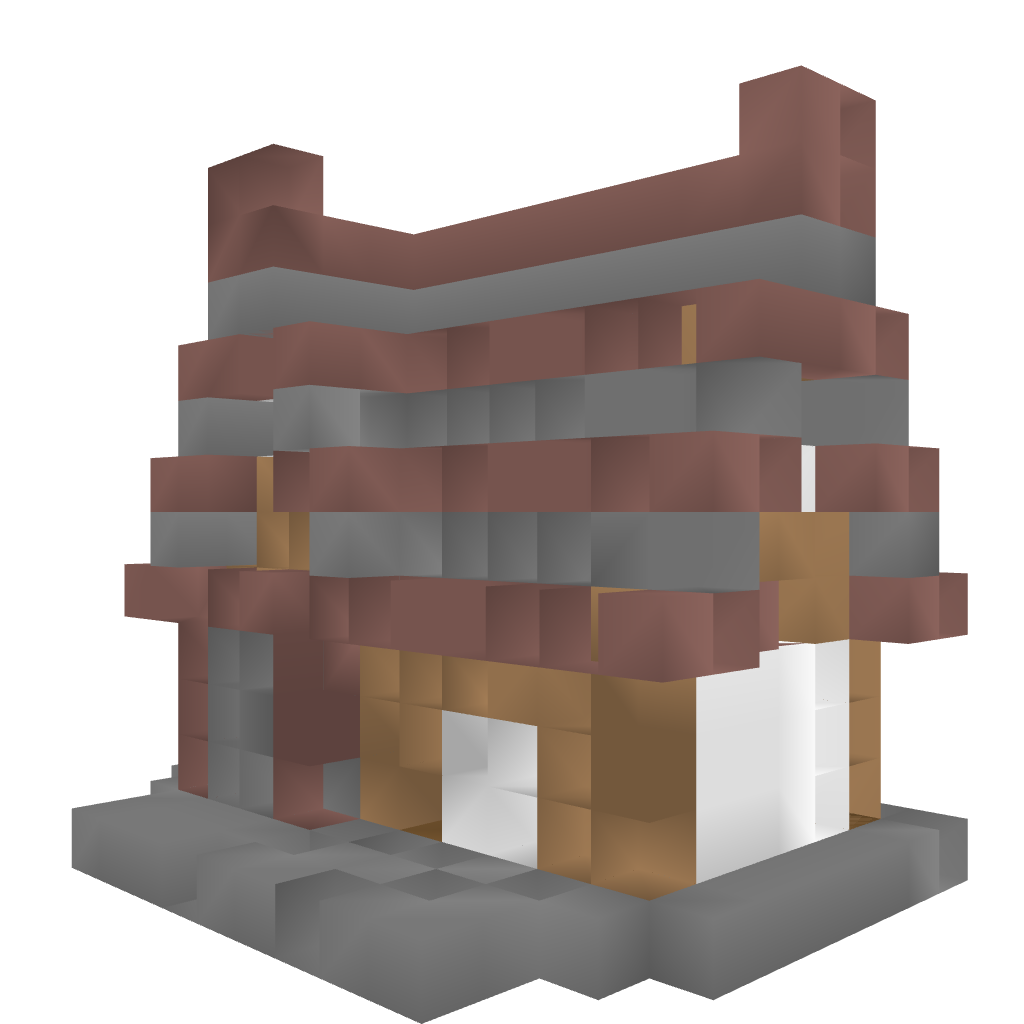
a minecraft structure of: Medieval House #2 (Experiment) :D good quality